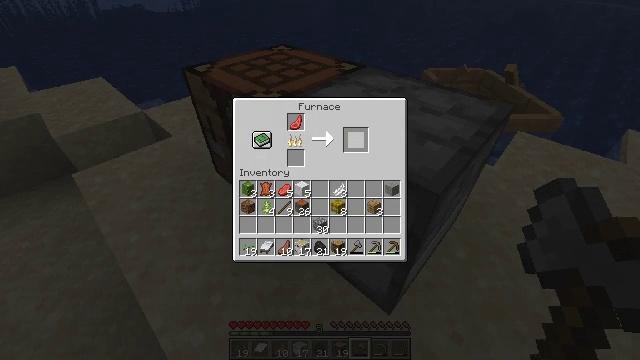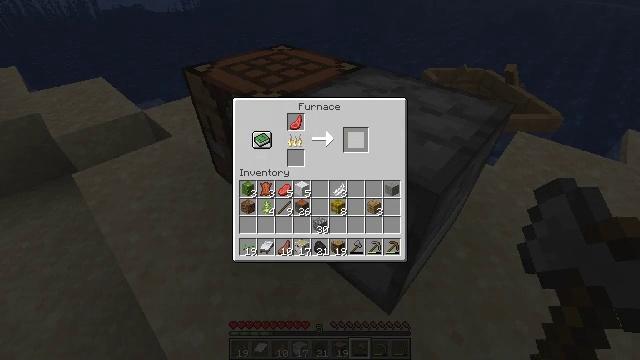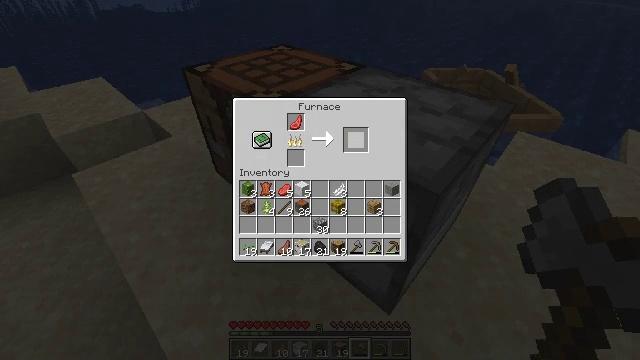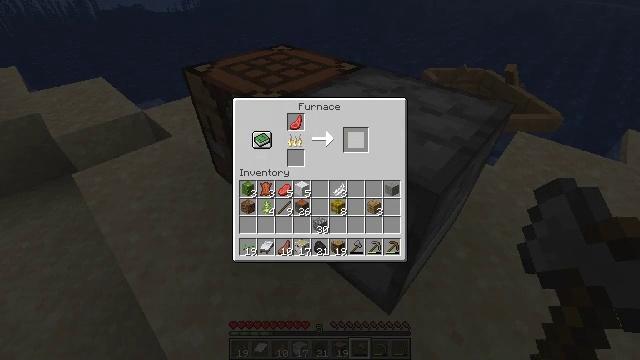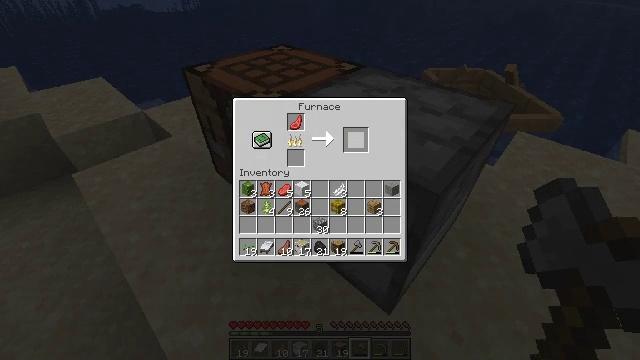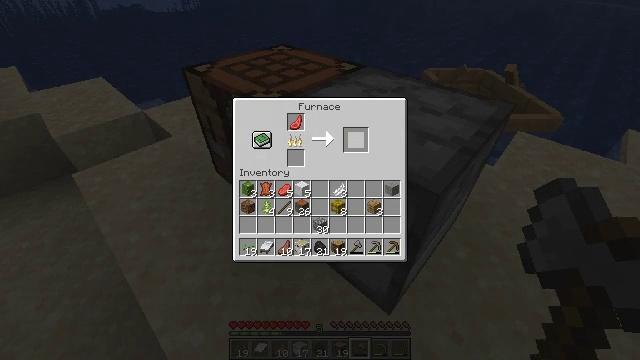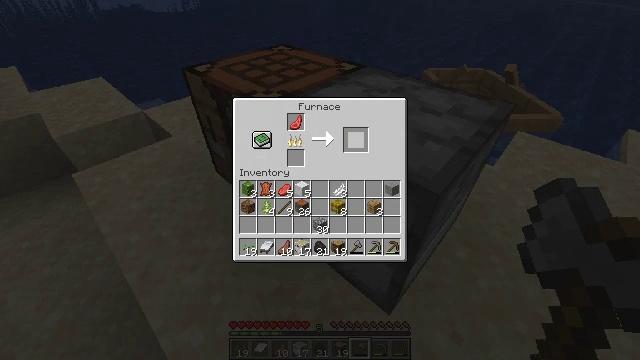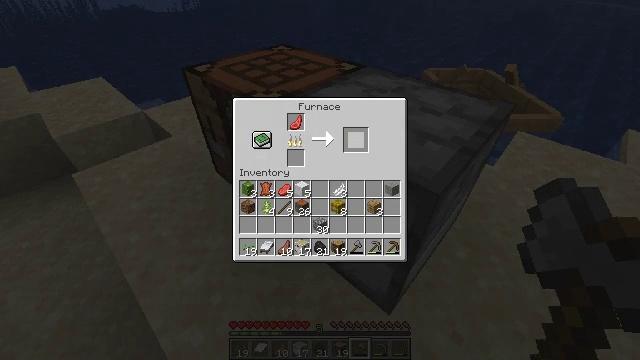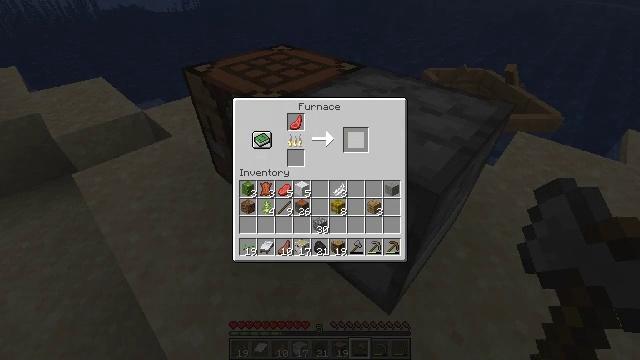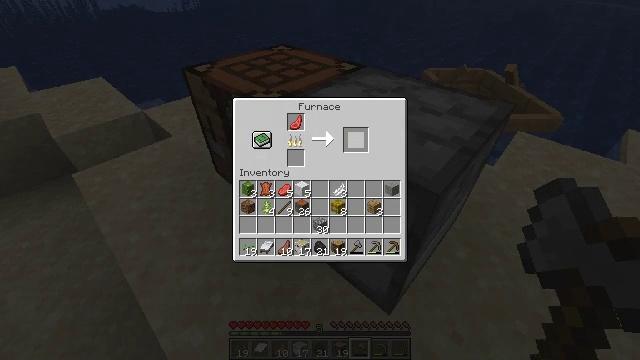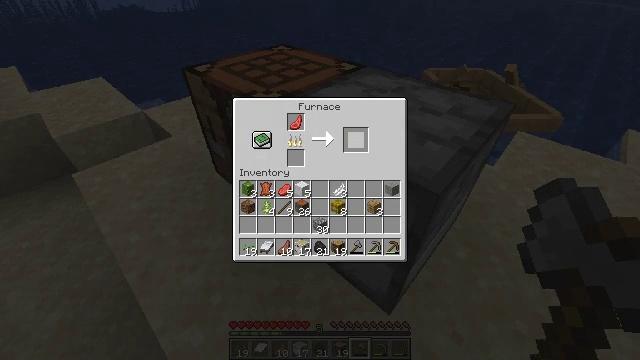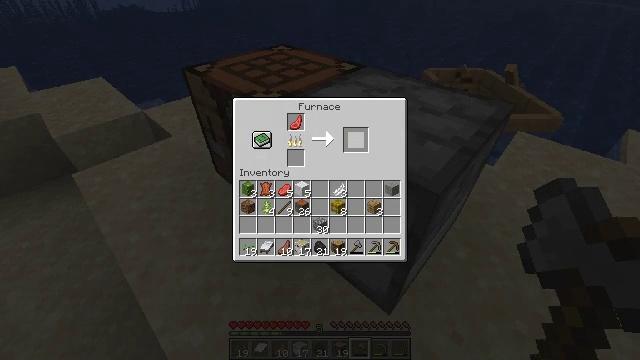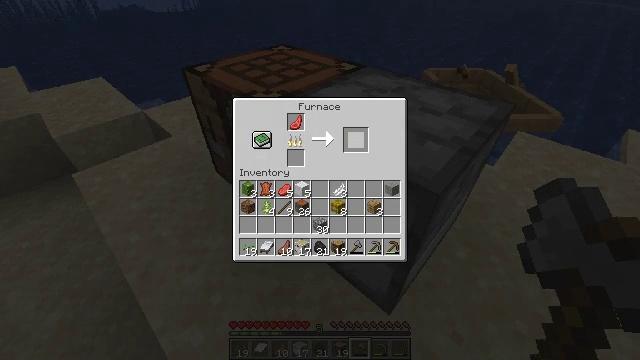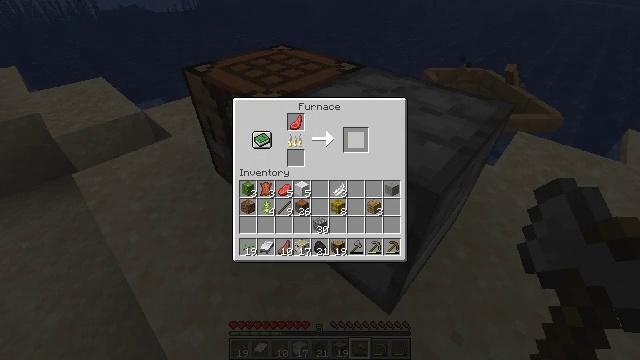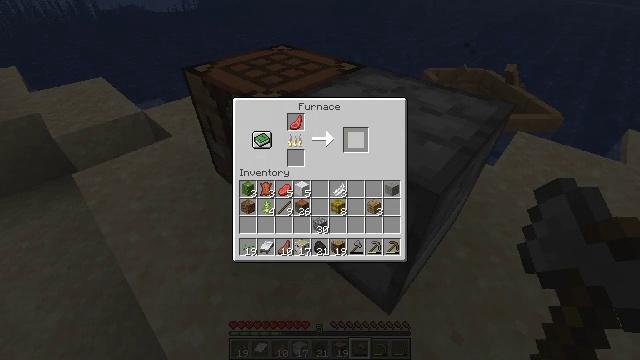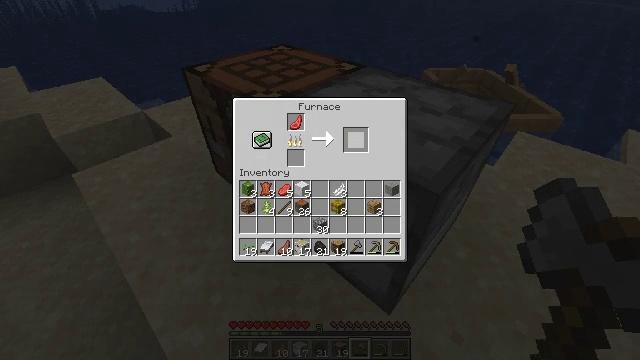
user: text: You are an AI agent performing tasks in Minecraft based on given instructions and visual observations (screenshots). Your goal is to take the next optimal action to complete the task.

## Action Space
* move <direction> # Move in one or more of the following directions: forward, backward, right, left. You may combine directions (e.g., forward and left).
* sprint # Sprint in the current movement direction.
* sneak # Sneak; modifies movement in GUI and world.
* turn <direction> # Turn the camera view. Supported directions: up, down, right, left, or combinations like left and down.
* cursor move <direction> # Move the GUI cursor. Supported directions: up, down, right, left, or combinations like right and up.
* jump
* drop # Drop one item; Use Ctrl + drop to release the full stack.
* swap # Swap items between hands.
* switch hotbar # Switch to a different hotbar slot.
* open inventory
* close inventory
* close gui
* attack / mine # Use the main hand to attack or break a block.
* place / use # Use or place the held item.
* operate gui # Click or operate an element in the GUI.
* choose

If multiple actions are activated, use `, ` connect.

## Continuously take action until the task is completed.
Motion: motion action
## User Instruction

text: Craft the cooked mutton.
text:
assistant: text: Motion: sneak
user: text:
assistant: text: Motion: sneak
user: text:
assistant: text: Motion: sneak
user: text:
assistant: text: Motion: sneak
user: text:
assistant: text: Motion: sneak
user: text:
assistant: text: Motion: sneak
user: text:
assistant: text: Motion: sneak
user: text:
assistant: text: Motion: no_op
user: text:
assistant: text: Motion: no_op
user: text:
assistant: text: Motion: no_op
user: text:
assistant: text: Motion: no_op
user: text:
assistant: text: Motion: no_op
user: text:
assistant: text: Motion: no_op
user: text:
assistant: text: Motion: no_op
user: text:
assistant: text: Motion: no_op
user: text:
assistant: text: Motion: no_op
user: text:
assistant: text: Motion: no_op
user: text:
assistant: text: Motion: no_op
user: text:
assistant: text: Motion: no_op
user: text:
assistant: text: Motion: no_op
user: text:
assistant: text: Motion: no_op
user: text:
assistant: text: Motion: no_op
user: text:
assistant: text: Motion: no_op
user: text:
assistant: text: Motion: no_op
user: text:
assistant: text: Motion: no_op
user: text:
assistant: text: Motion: no_op
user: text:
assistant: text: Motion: no_op
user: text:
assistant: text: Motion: no_op
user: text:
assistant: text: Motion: no_op
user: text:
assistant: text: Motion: no_op